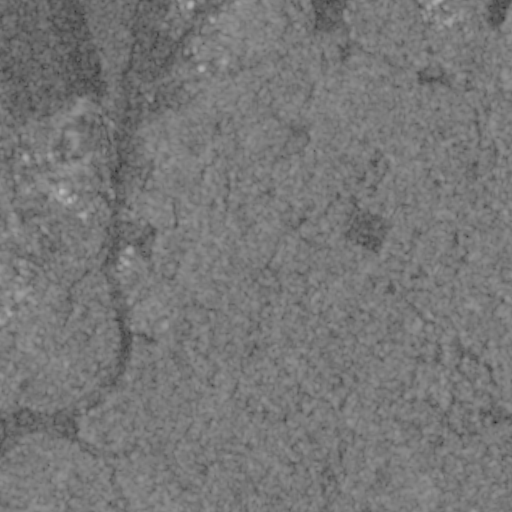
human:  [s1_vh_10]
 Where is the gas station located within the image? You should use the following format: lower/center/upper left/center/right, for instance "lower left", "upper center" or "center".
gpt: The gas station is located in the upper center of the image.
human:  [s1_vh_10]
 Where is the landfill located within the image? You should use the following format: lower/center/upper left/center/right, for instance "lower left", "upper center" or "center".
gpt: The landfill is located in the center left of the image.
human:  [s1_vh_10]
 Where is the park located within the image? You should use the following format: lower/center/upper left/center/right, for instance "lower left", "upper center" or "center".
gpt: The park is located in the upper left of the image.
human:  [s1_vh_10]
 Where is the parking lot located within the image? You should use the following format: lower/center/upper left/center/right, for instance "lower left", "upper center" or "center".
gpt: The parking lot is located in the upper left of the image.
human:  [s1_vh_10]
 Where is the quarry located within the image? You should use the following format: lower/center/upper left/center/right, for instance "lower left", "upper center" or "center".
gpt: The quarry is located in the lower left of the image.
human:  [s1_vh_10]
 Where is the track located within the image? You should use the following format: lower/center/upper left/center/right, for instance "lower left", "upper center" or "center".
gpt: The track is located in the center left of the image.
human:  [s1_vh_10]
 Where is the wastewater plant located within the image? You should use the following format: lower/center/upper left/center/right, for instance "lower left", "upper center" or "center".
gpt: The wastewater plant is located in the upper left of the image.
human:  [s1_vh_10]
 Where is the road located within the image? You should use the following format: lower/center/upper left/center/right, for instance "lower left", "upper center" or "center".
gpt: There is no road in the image.

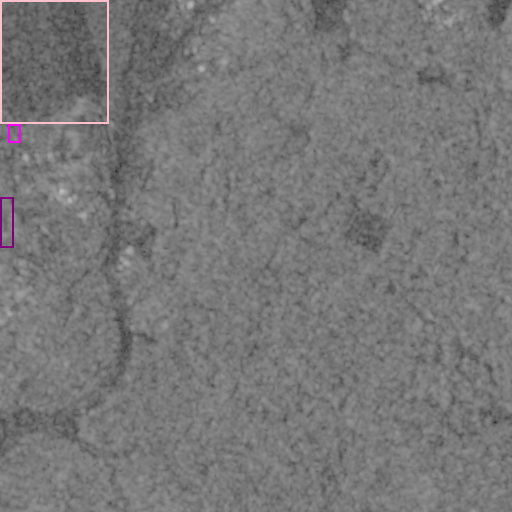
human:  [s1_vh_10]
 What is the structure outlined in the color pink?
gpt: The structure outlined in pink is a crop field.
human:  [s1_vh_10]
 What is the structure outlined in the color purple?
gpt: The structure outlined in purple is a landfill.
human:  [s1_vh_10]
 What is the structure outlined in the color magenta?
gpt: The structure outlined in magenta is a wastewater plant.
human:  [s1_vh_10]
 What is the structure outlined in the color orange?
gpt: There is no orange outline.